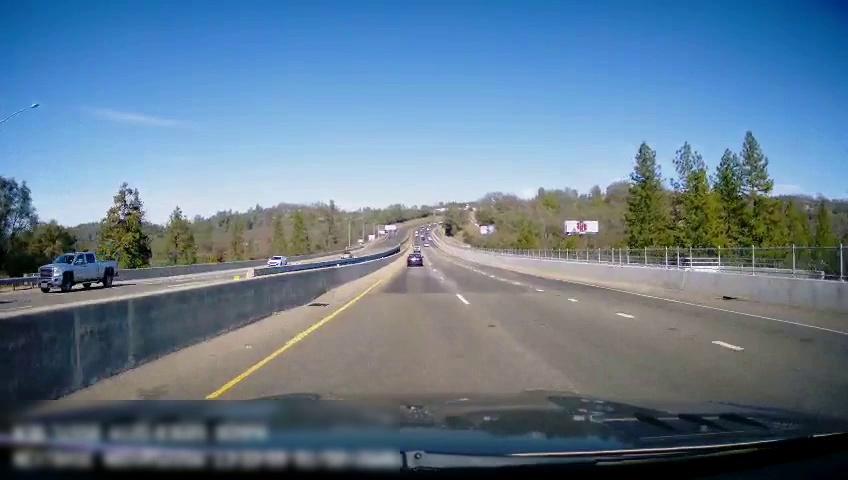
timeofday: Day
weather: Sunny
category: Drivable Space
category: Drivable Space
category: Vehicles | Truck
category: Vehicles | Car
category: Vehicles | Car
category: Lanes | Current Lane
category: Lanes | Current Lane
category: Lanes | Alternate Lane
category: Lanes | Alternate Lane